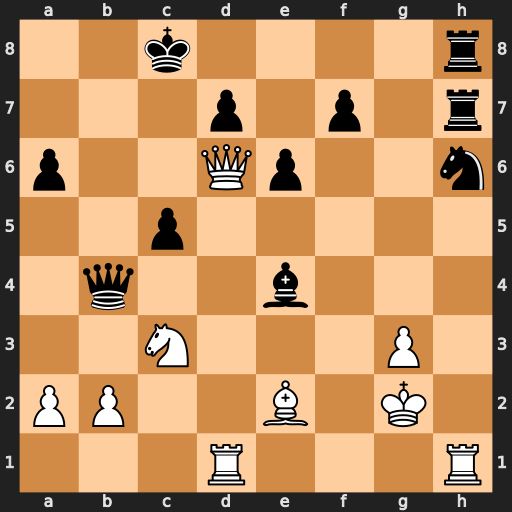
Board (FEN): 2k4r/3p1p1r/p2Qp2n/2p5/1q2b3/2N3P1/PP2B1K1/3R3R
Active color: w
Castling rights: -
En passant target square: -
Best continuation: Nxe4 Qxe4+ Bf3